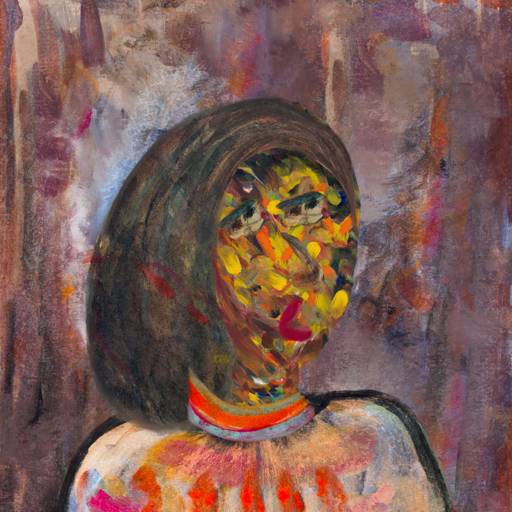
Background: Hypocrite, Head And Neck Side: An_Impression, Face Side: Pipe, Bust: Childish, Hair Side: Gypsy_Mother, Head Accessory: Blank, Second Necklace: Blank, Necklace: Sisters, Baby: Blank